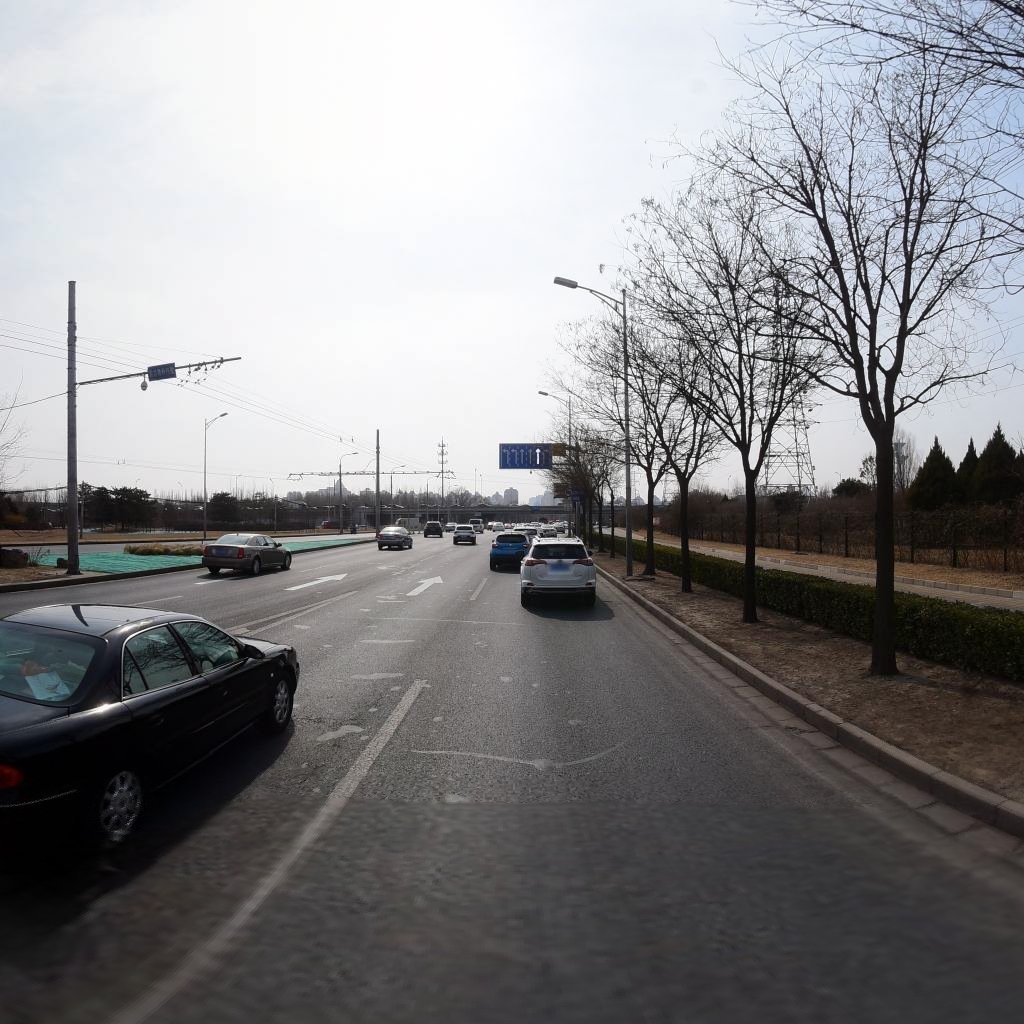
Region: Chaoyang
Road damage annotations: transverse patch, transverse patch